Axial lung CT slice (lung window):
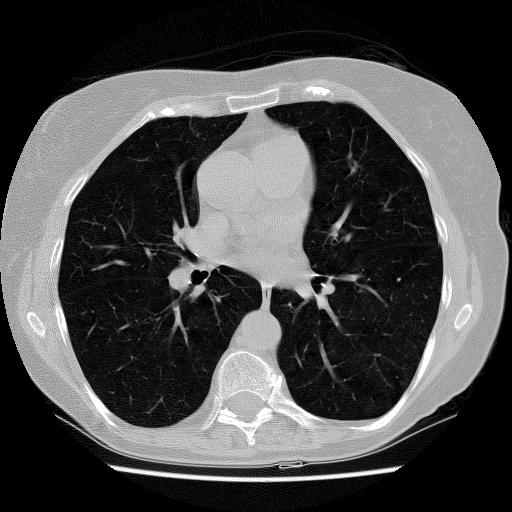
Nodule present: no